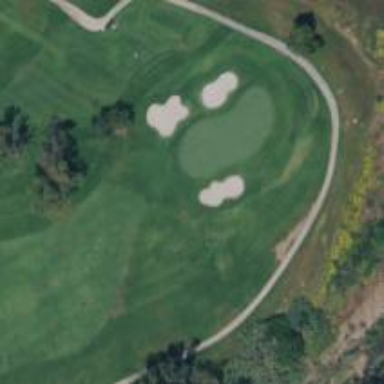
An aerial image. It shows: Golf hole.